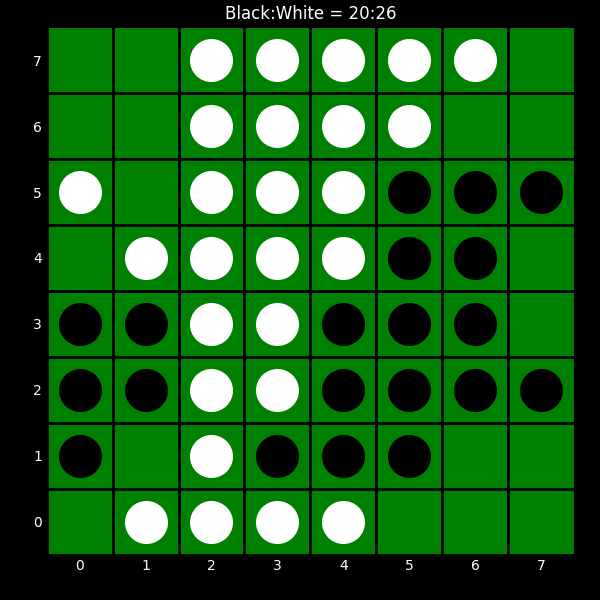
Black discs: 20
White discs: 26